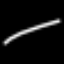
Label: line